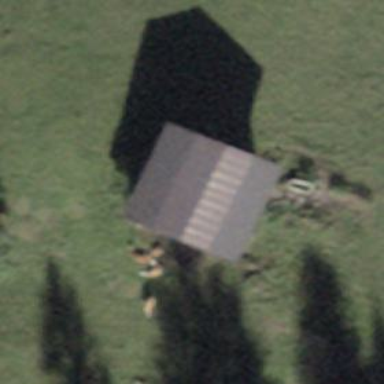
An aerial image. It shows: Rural barn.